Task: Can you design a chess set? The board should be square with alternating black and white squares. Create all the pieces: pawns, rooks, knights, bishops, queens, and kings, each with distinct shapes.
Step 1572:
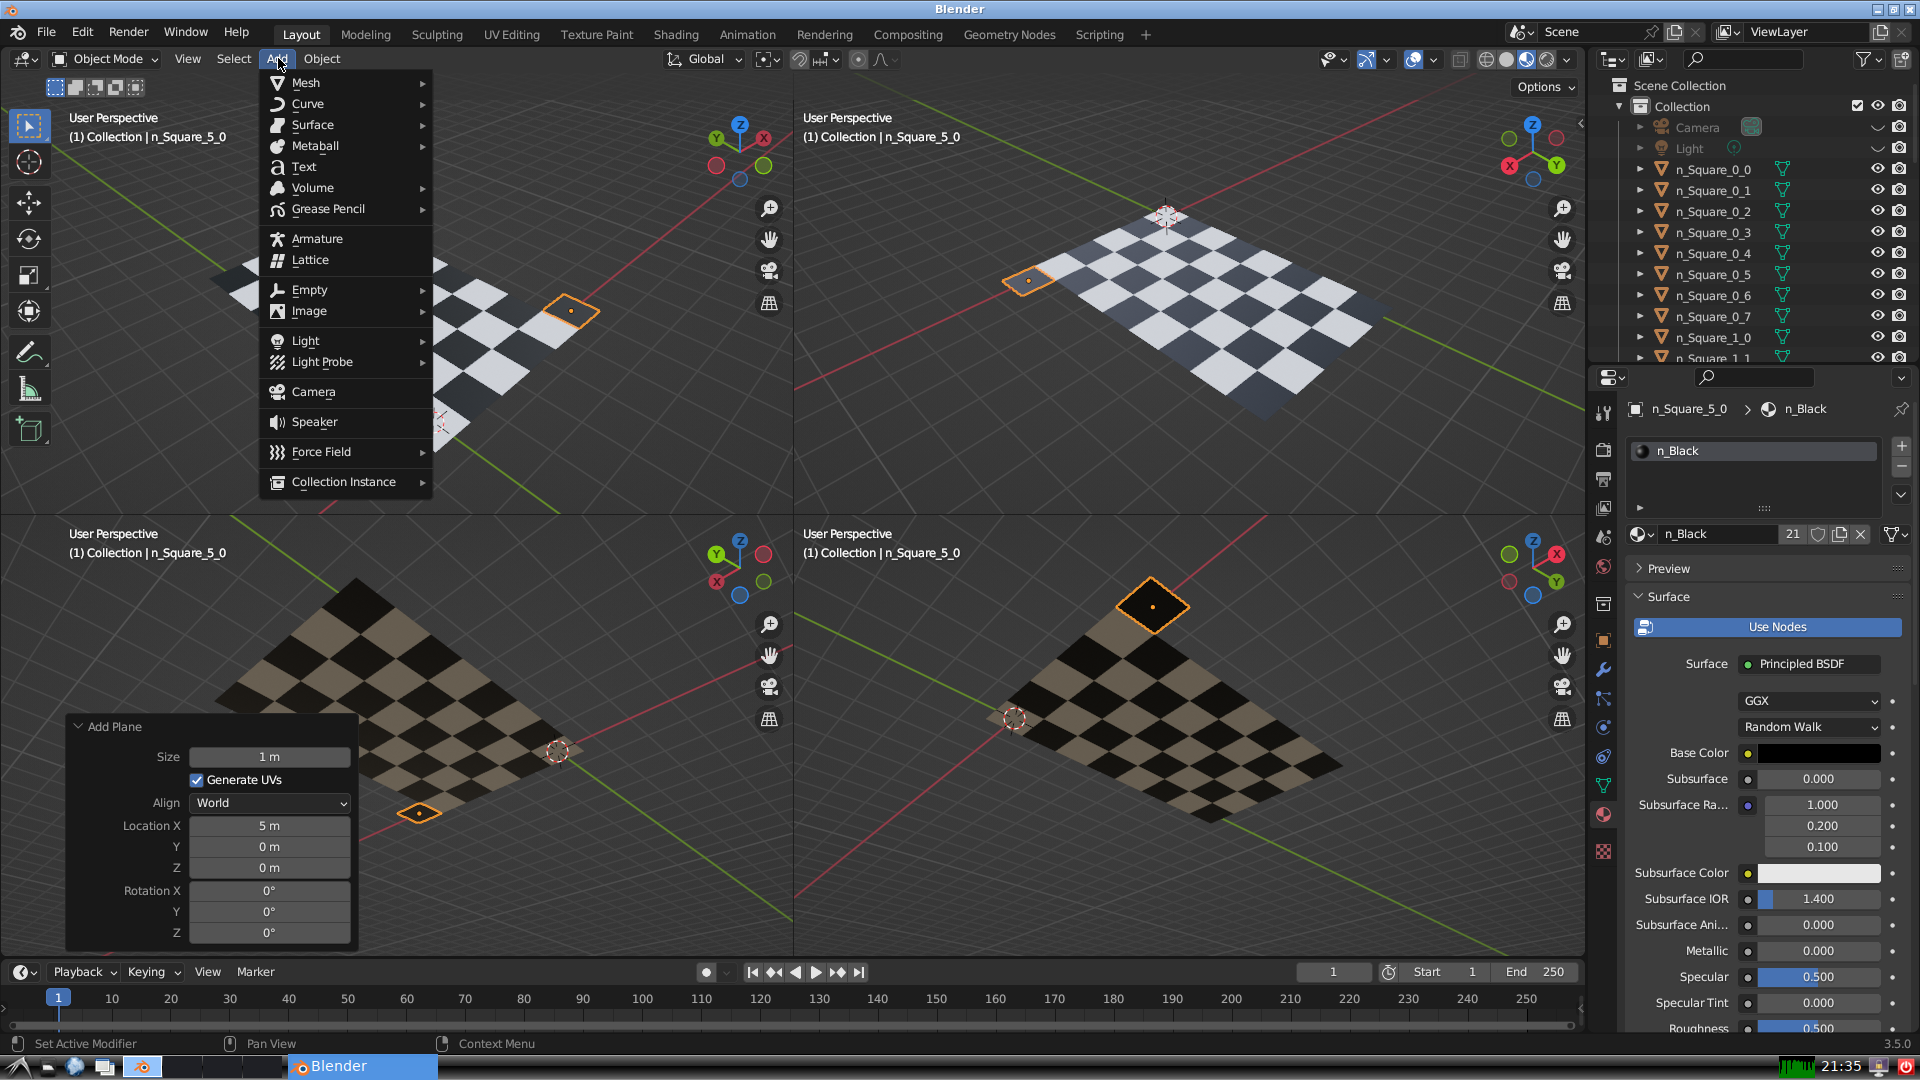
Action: {"mouse_move": [304, 82]}